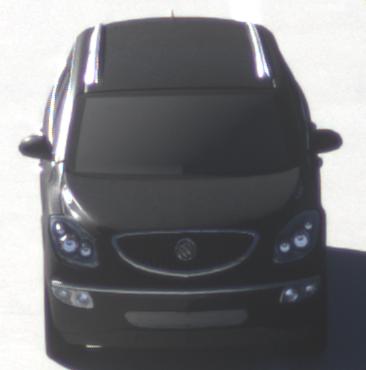
Make: Buick
Model: Enclave
Detailed model: GMT967
Model produced from: 2007
Model produced until: 2017
Doors: 5
Color: black
Road condition: dry road
Daytime: morning or afternoon
Contrast: high contrast